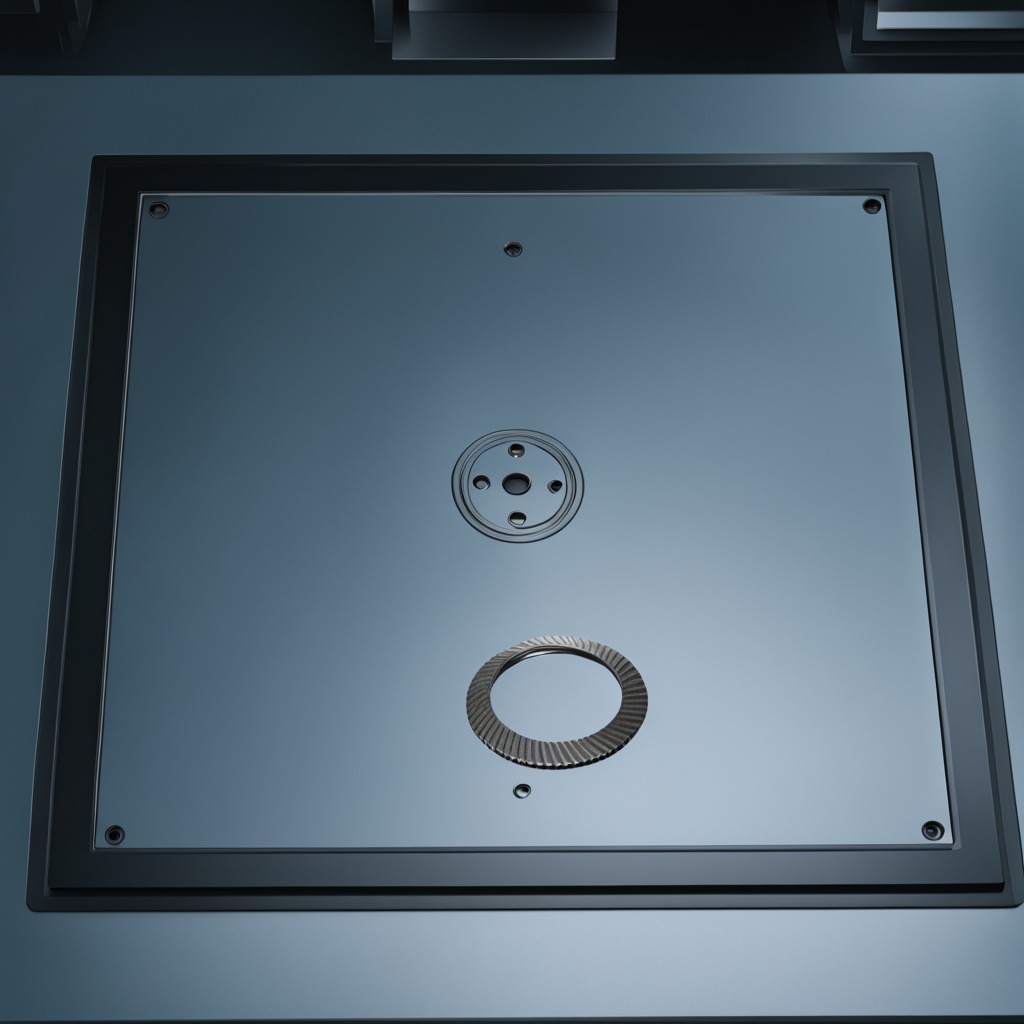
A flat metal washer lies on the metal table in a machine shop under fluorescent lights.